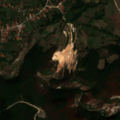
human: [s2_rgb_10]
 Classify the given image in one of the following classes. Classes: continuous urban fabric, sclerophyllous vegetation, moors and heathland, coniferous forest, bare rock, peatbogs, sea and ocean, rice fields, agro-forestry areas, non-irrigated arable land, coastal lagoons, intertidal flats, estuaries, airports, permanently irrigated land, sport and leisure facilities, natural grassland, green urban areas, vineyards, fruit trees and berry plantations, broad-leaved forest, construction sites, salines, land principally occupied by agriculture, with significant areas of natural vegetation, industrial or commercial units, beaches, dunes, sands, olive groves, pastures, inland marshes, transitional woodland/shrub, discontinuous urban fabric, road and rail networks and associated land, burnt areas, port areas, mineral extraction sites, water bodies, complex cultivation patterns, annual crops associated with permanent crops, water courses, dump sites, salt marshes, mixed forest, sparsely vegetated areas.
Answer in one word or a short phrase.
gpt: discontinuous urban fabric, complex cultivation patterns, land principally occupied by agriculture, with significant areas of natural vegetation, broad-leaved forest, mixed forest, sparsely vegetated areas